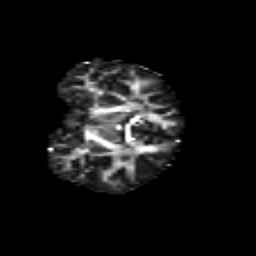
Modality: FA
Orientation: coronal
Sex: male
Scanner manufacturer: siemens
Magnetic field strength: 3 T
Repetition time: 5 s
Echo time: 0.071 s